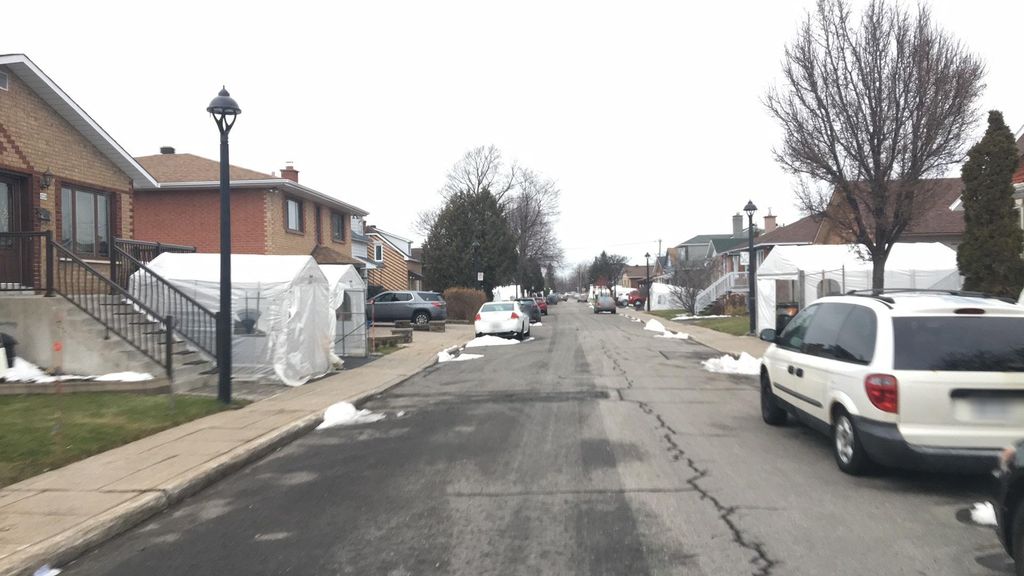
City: montreal